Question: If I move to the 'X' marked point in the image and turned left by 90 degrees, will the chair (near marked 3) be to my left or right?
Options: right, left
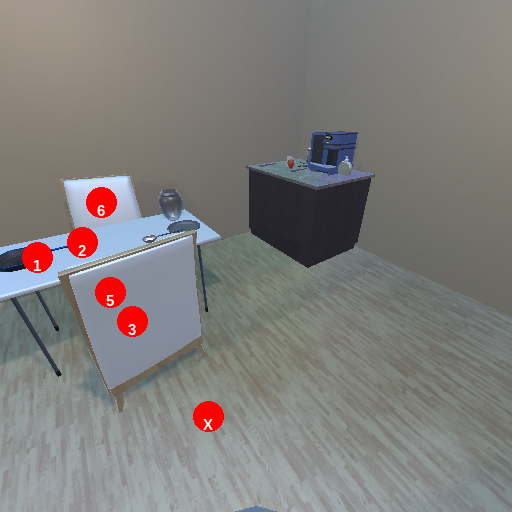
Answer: right